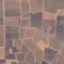
Land use / land cover class: PermanentCrop